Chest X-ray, PA view. Patient: 43 years old, sex F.
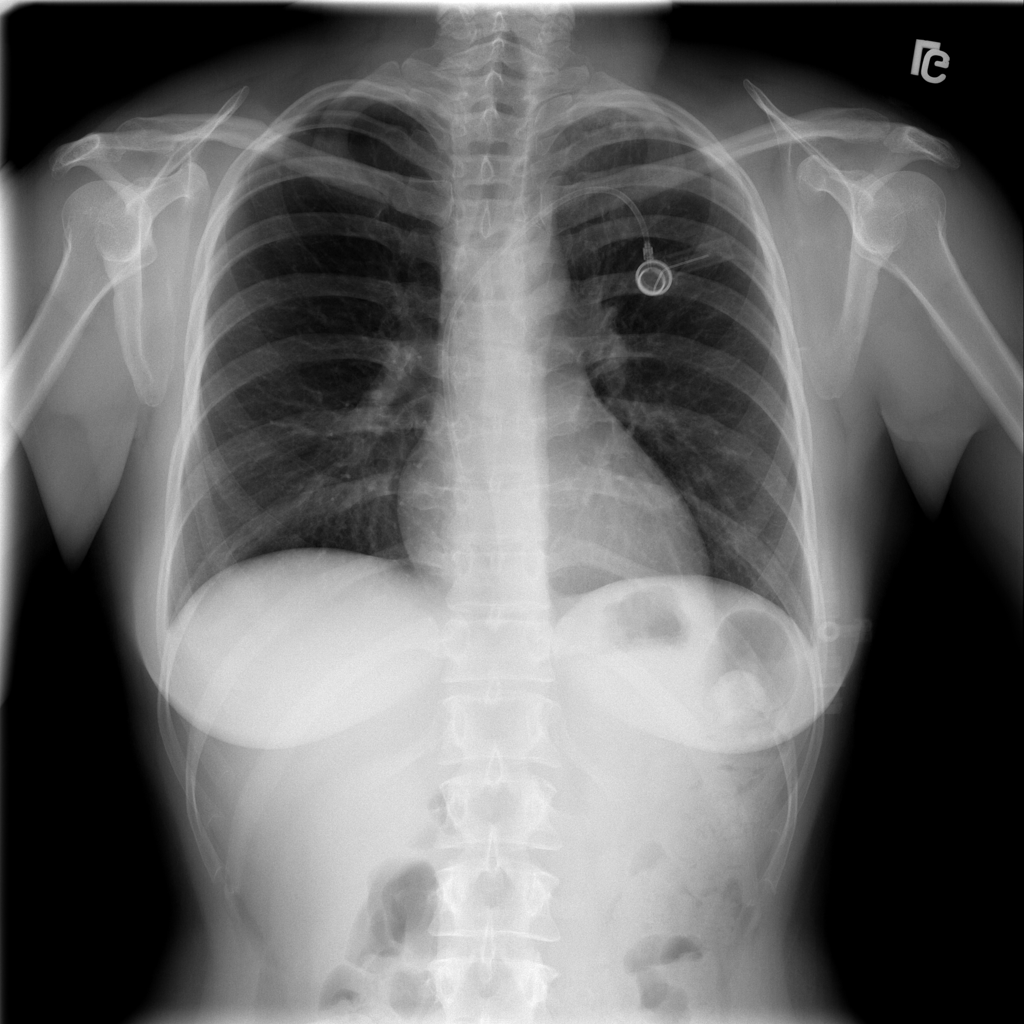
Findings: No Finding